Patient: sex F, age 34
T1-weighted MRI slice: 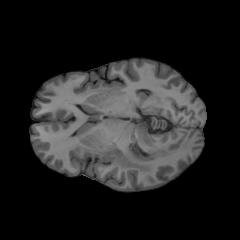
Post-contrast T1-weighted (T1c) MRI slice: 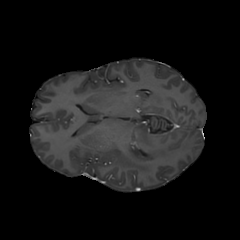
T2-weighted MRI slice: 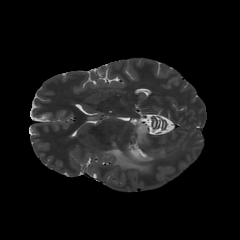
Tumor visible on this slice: yes
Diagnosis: Astrocytoma, IDH-mutant
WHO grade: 3